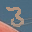
Label: 3